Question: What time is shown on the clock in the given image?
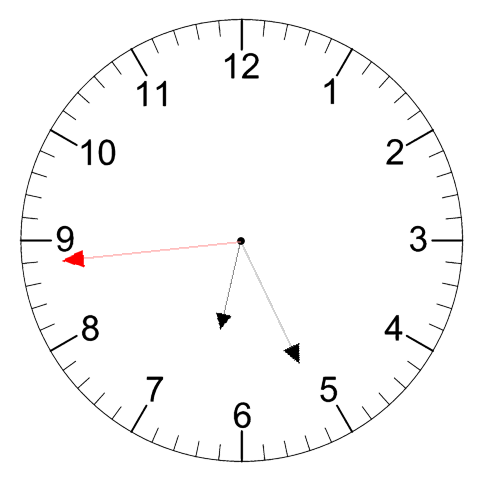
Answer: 06:25:44